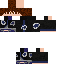
A female human skin with dark skin, wearing brown long hair dressed in a blue hoodie and black pants, featuring a closed mouth.